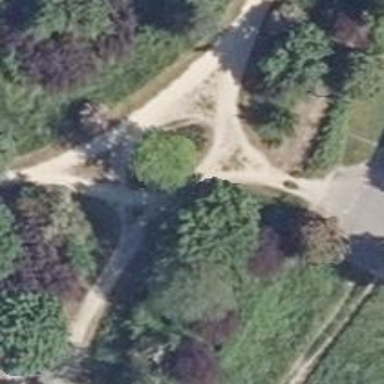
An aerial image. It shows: Compacted path.